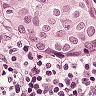
Metastatic tissue present: yes